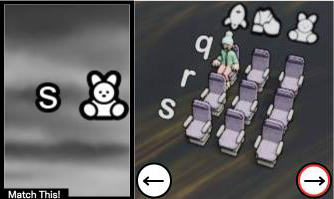
Task: seats
Answer: no